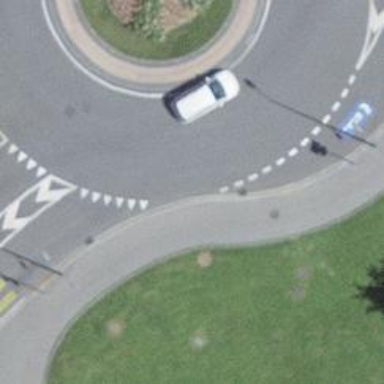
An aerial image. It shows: Secondary road made of asphalt leading to roundabout.